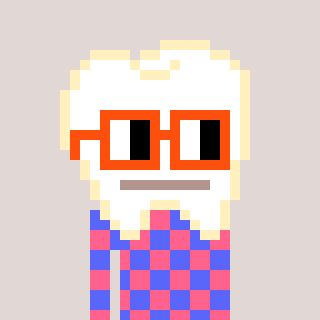
a pixel art character with square orange glasses, a tooth-shaped head and a purple-colored body on a warm background